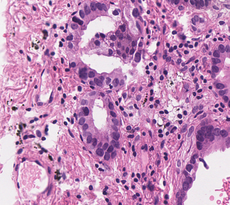
Tumor epithelial tissue: yes
Tumor-associated stroma tissue: yes
Normal tissue: no